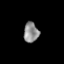
Tissue: lung
Cell type: Fibroblasts
Senescence score: 0.1545
Nuclear area (px): 295
Mean DAPI intensity: 141.749